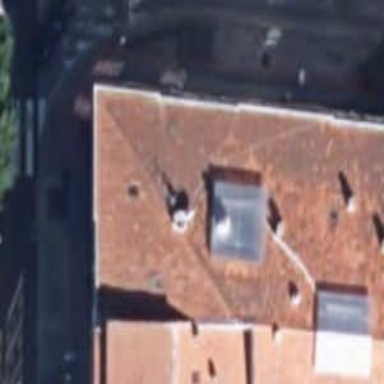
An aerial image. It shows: Café.